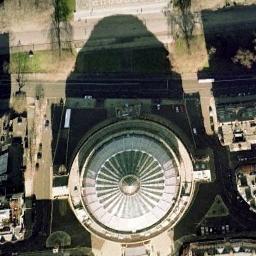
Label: church